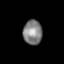
Tissue: prostate
Cell type: T cells
Senescence score: 0.3347
Nuclear area (px): 460
Mean DAPI intensity: 128.6